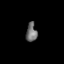
Tissue: prostate
Cell type: Myeloid cells
Senescence score: 0.3607
Nuclear area (px): 202
Mean DAPI intensity: 110.079